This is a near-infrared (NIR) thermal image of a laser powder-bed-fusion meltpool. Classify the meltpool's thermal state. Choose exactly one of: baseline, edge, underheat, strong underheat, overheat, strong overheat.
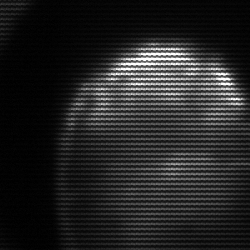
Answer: edge